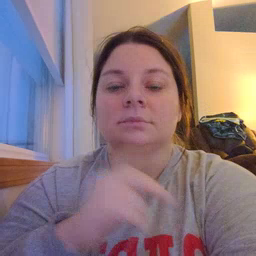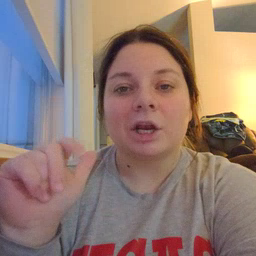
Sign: later